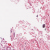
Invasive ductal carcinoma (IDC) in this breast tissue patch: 0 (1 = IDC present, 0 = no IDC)